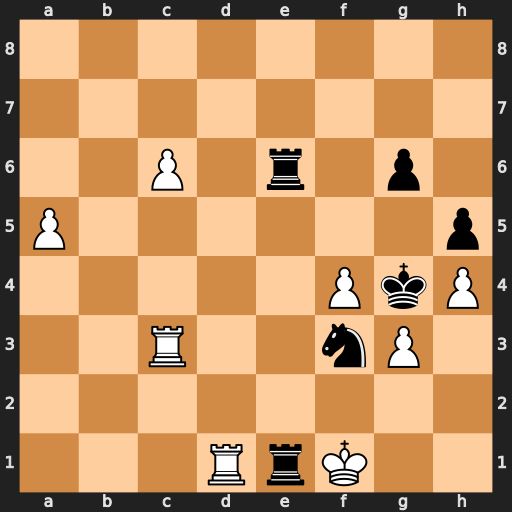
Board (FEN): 8/8/2P1r1p1/P6p/5PkP/2R2nP1/8/3RrK2
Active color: w
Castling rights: -
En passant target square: -
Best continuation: Rxe1 Rxe1+ Kf2